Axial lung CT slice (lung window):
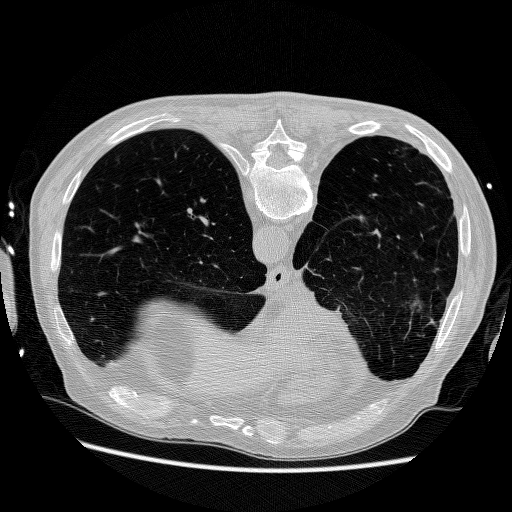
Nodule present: no